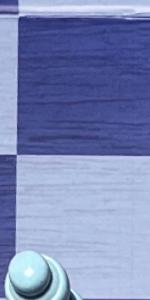
Label: Empty